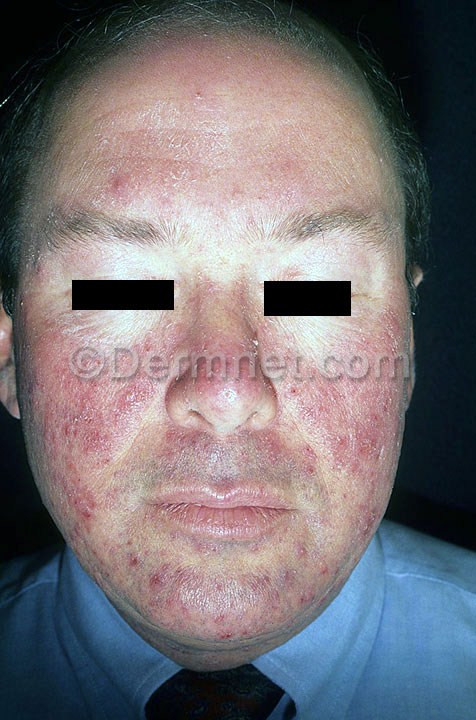
Disease: Acne and Rosacea Photos